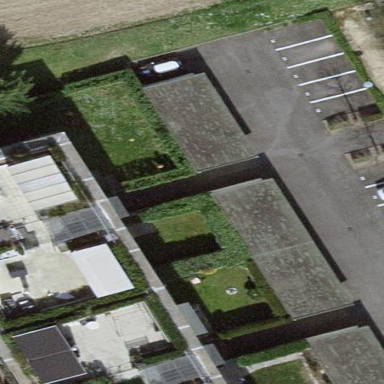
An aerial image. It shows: View of roof of building.